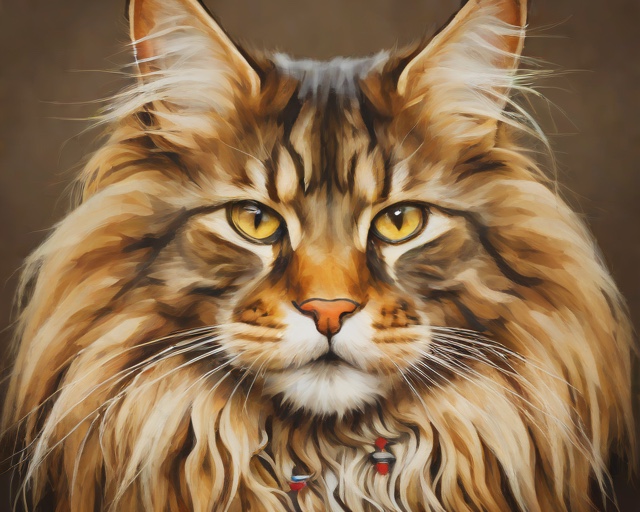
Category: Pets